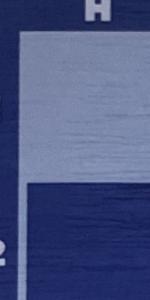
Label: Empty